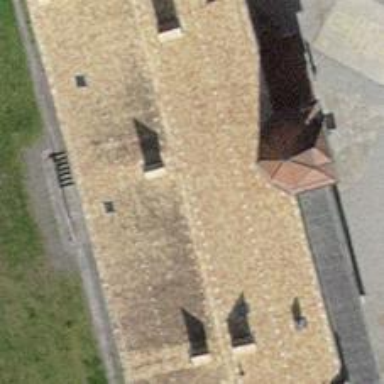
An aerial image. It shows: Museum.